Interaction volume radius: 10 \u00c5
Interaction volume height: 15 \u00c5
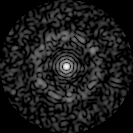
Disorder parameter: 0.826